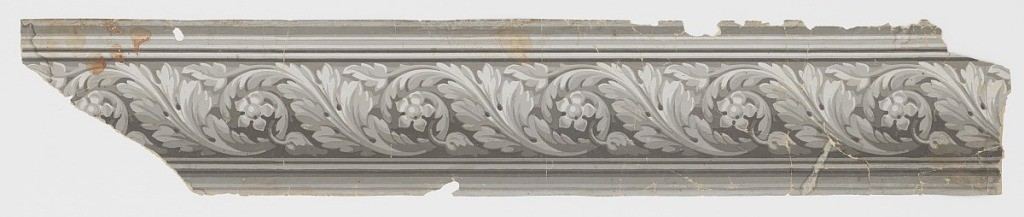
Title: Border
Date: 1820–50
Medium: Block printed on paper
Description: Acanthus rinceau containing floral motif in center. This wider band runs between two narrower bands of architectural molding. Printed in grisaille on gray ground.